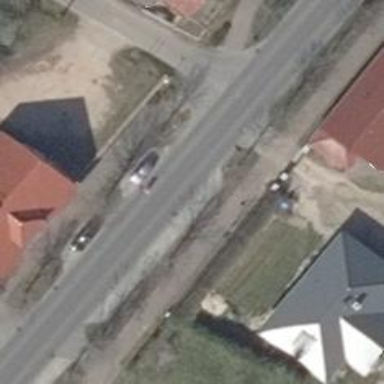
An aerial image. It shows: Street side parking with sett surface.